Interaction volume radius: 5 \u00c5
Interaction volume height: 20 \u00c5
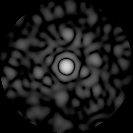
Disorder parameter: 0.8288